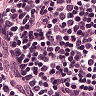
Metastatic tissue present: no